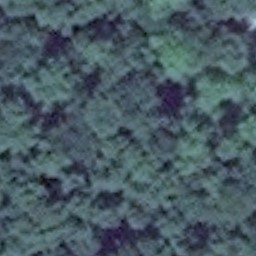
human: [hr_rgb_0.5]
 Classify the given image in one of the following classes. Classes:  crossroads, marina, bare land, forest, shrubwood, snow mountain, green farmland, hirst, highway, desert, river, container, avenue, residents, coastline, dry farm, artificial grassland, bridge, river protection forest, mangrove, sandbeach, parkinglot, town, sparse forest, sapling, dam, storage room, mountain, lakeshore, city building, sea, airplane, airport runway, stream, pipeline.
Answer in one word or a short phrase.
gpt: forest